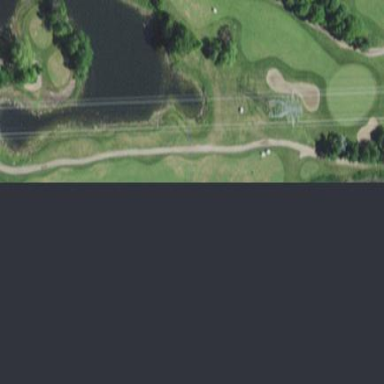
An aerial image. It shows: Grassy area designated as golf fairway.